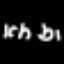
Label: squiggle